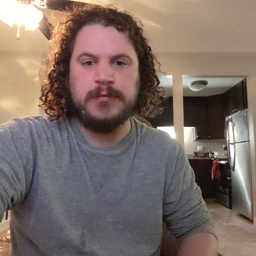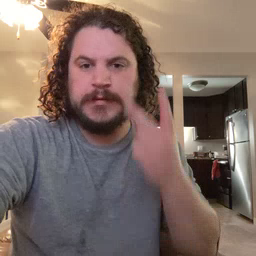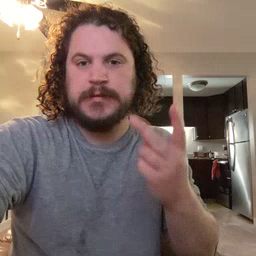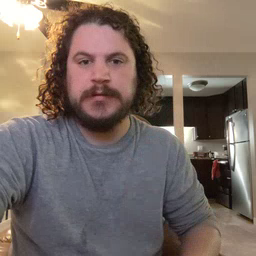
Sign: see